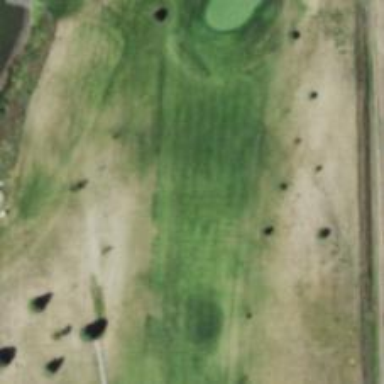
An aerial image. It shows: Golf hole.